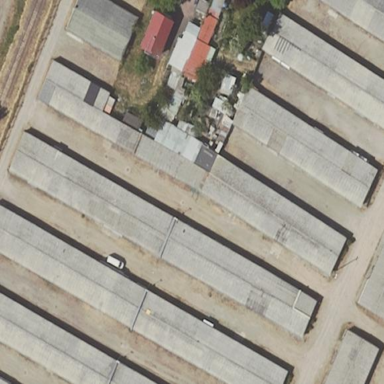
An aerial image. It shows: Group of garages.